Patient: sex F, age 68
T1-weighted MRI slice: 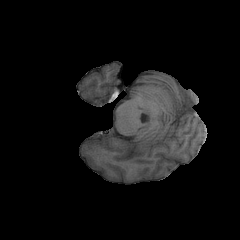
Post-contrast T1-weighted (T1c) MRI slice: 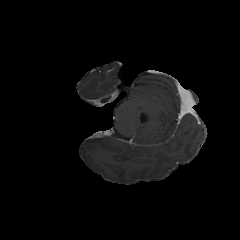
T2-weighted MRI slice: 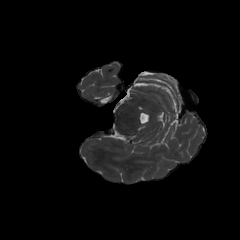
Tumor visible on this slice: no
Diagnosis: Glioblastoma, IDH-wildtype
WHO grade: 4